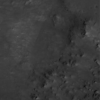
Label: not_dusty